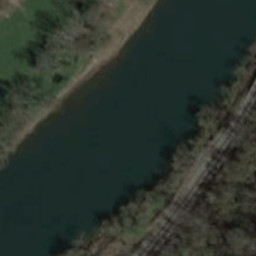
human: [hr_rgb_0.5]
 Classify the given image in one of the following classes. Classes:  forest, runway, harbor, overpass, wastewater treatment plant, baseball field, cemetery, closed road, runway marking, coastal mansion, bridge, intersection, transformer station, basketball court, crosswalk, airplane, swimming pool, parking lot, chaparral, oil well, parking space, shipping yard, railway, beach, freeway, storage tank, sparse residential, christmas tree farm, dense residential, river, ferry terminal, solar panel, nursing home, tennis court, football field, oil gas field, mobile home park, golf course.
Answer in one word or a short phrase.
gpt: river